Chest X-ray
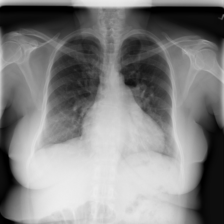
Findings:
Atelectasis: negative
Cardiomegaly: positive
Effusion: negative
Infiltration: negative
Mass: negative
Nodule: negative
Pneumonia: negative
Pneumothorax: negative
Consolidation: negative
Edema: negative
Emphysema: negative
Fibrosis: negative
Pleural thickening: negative
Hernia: negative